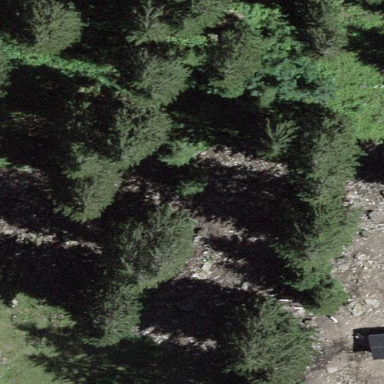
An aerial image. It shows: Forest area.